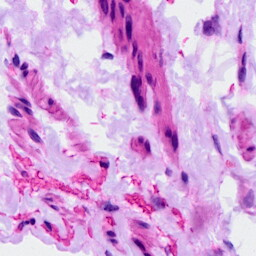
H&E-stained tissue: Ovarian